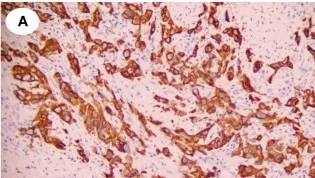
Immunohistochemical staining of the SRCC. (A) showed the spindle tumor cells were cytoplasmic positive for CD5/6.
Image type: pathology (immunostaining)